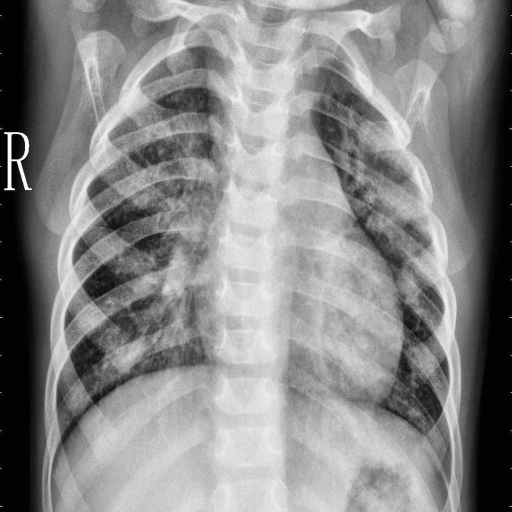
Finding: PNEUMONIA